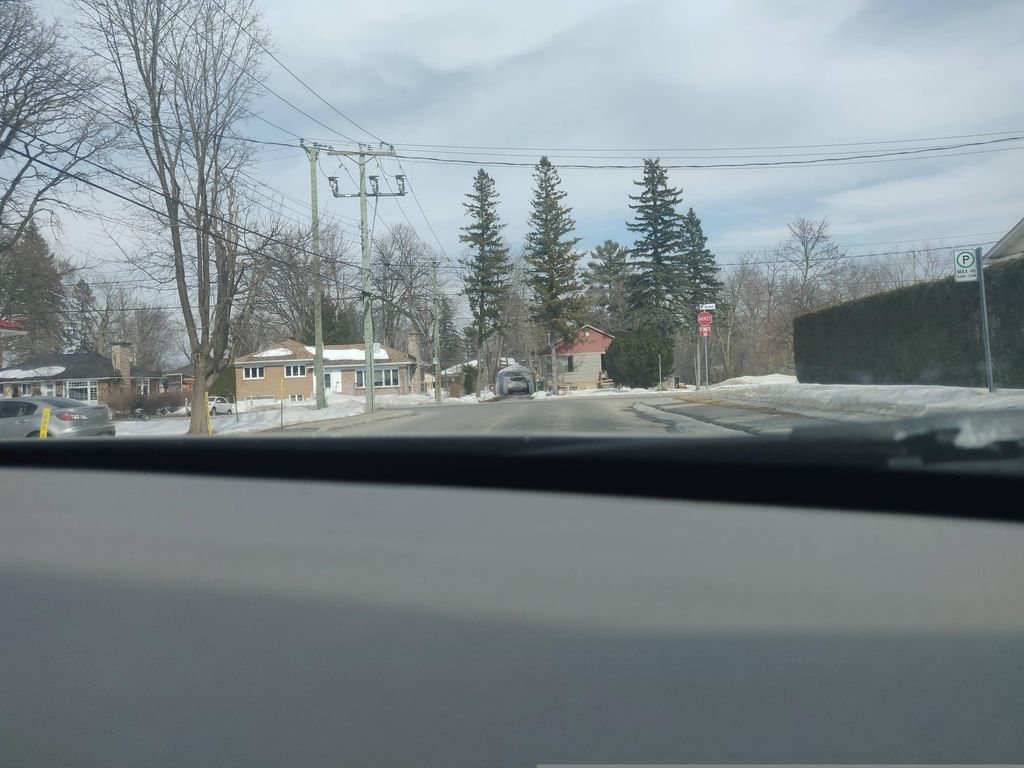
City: montreal